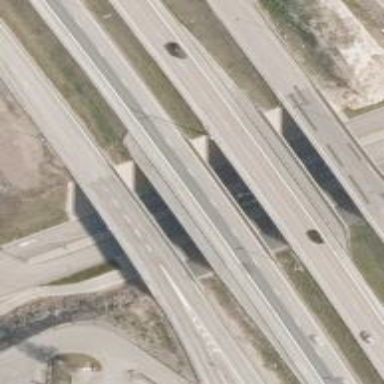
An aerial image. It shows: Asphalt bridge over motorway.